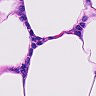
Metastatic tissue present: no